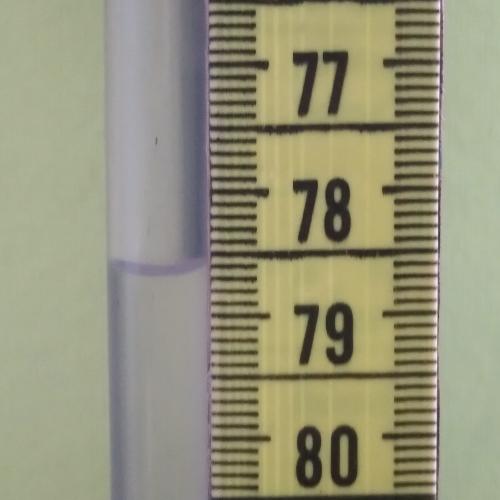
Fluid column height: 78.6 cm